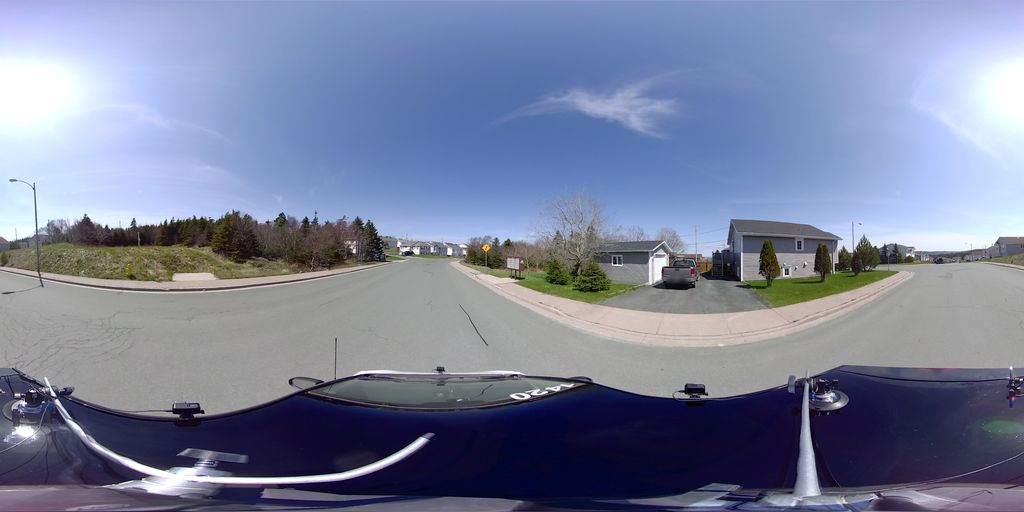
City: st_johns